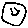
Label: smiley face